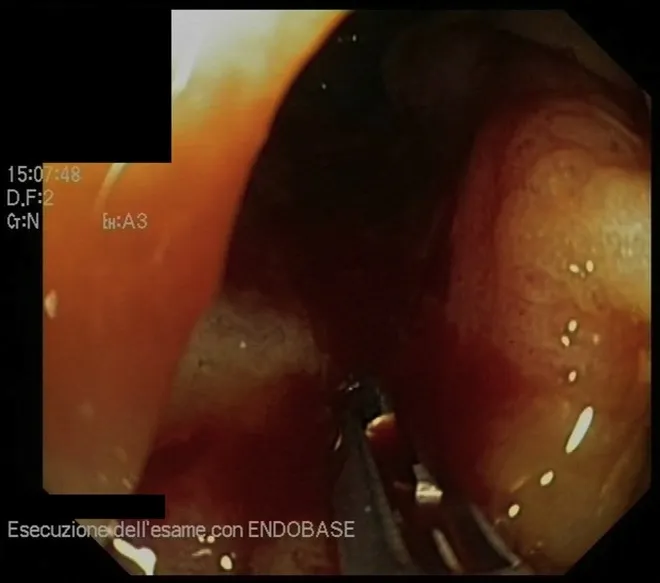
Endoscopical view of the tumor (after biopsy).
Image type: endoscopy (gi_endoscopy)